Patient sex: F
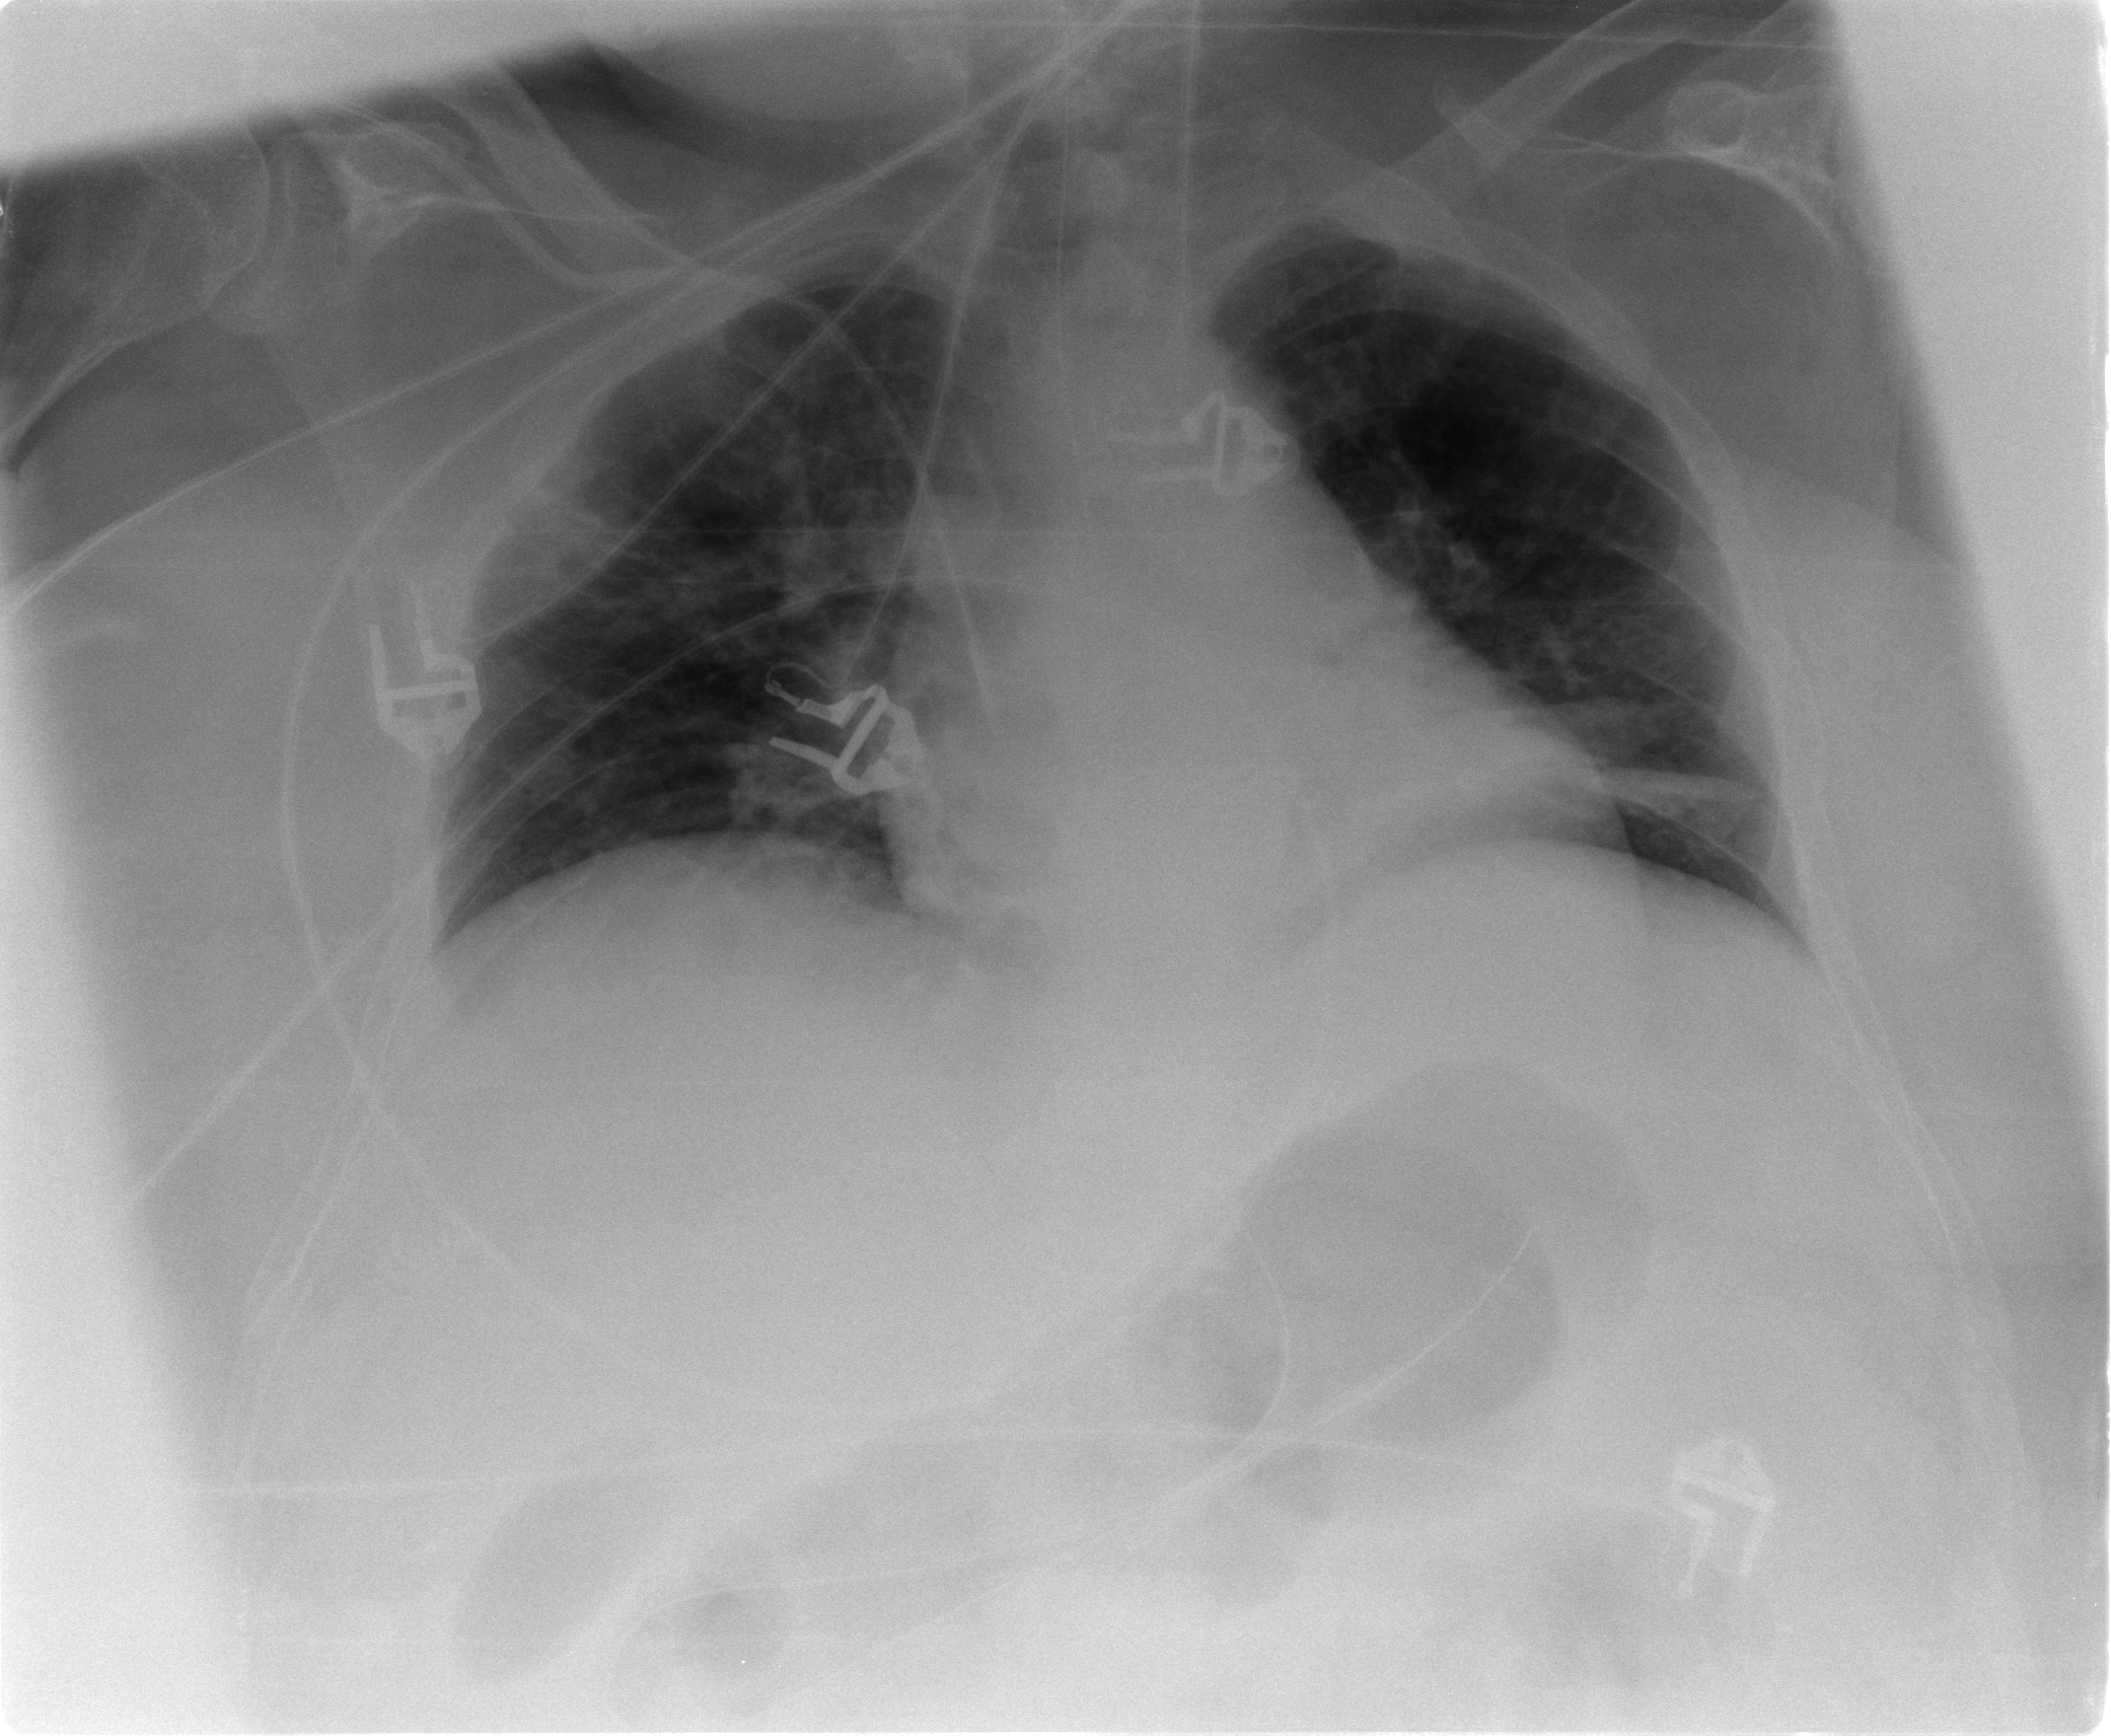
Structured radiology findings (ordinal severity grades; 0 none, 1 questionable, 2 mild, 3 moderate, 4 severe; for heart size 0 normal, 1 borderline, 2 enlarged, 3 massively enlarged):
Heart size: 0
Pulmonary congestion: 0
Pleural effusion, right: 0
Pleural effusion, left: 0
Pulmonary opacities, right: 0
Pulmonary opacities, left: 0
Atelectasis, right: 2
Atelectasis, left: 2